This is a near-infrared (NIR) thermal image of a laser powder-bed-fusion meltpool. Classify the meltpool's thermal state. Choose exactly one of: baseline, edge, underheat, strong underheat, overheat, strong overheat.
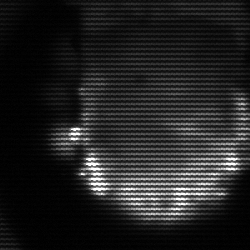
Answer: baseline